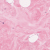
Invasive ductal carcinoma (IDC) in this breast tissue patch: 0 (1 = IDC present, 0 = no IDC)